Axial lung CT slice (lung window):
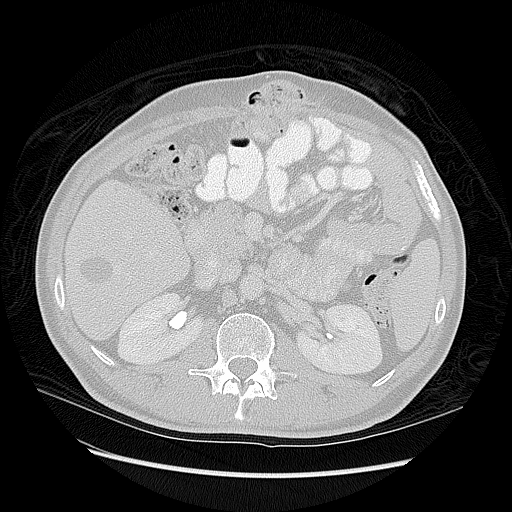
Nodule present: no